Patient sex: M
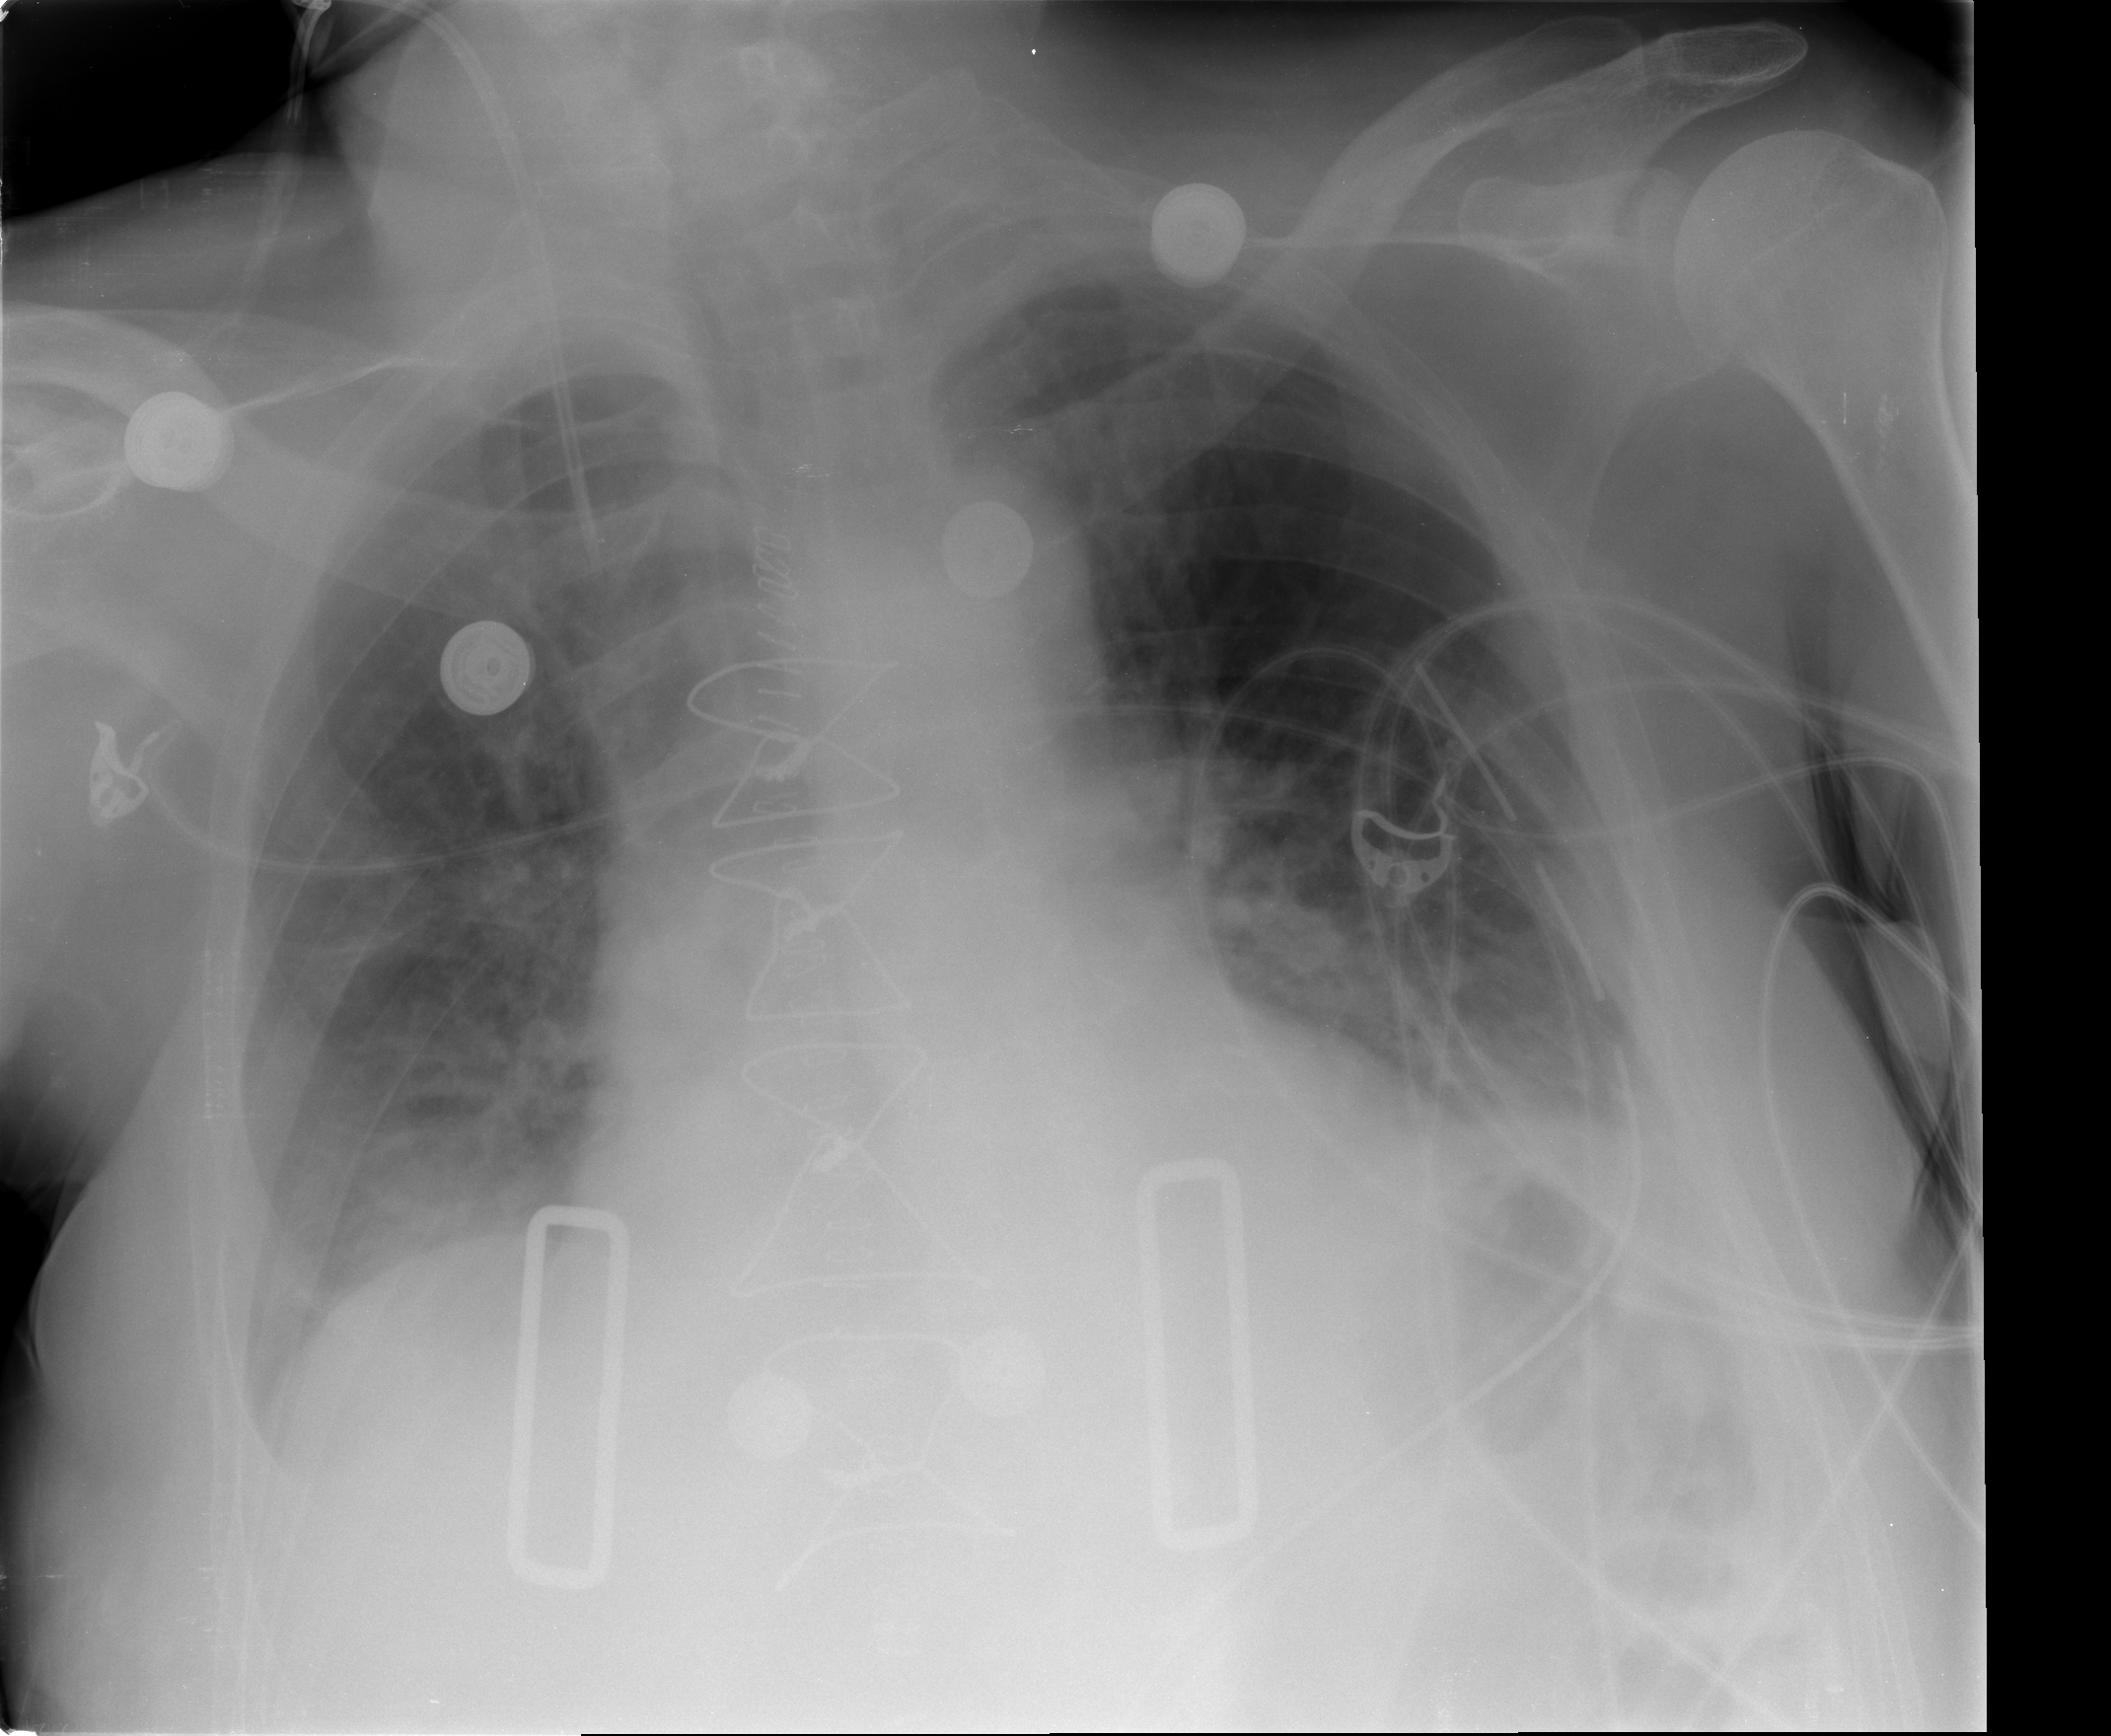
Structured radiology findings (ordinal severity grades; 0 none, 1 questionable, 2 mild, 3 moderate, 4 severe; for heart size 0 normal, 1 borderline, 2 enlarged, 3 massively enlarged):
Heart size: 2
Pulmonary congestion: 1
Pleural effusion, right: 1
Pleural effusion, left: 1
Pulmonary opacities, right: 0
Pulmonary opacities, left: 0
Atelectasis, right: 2
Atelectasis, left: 2